Field crop: tomato
Growth stage: 2
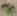
Species: solanum